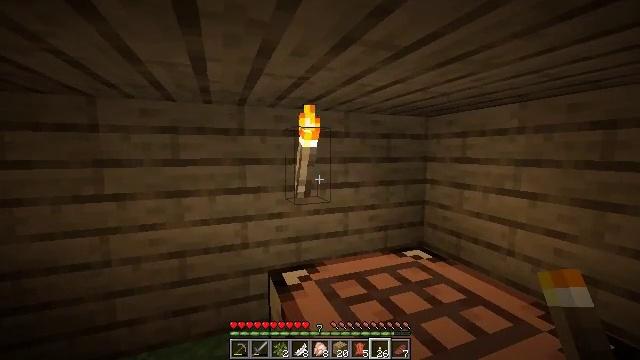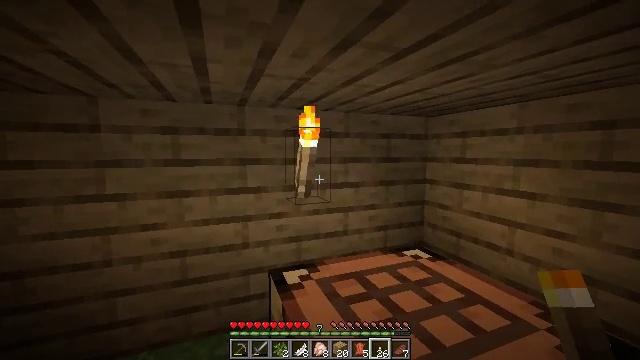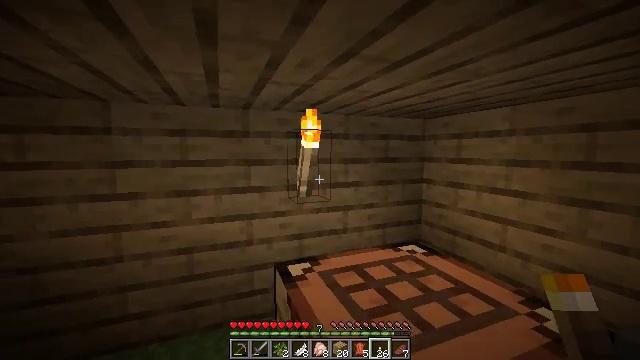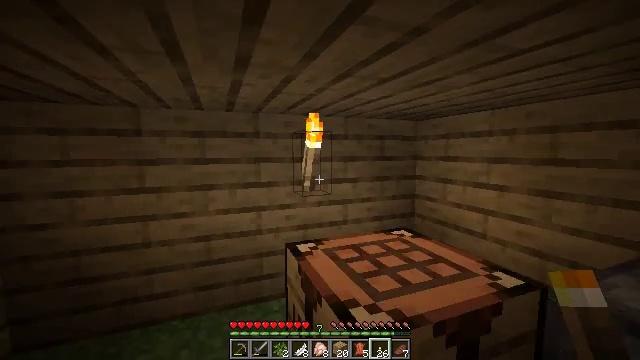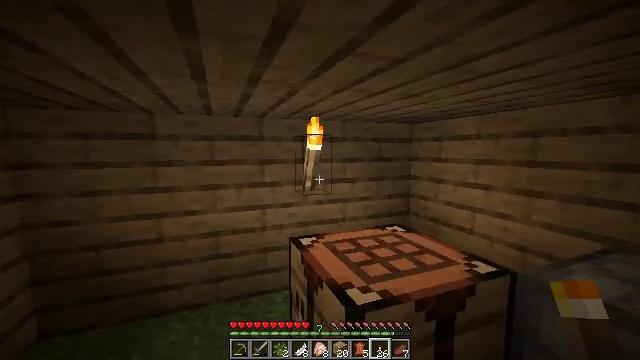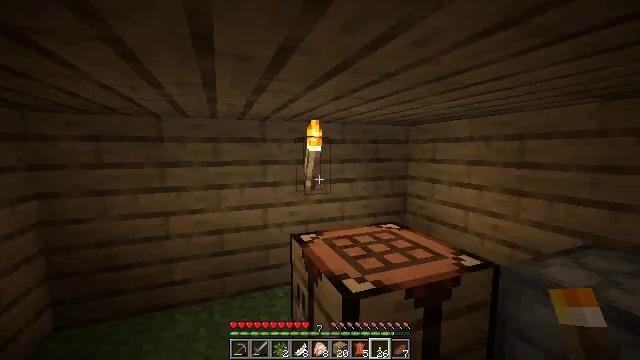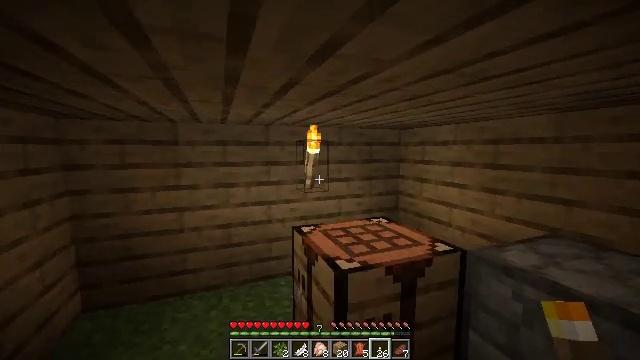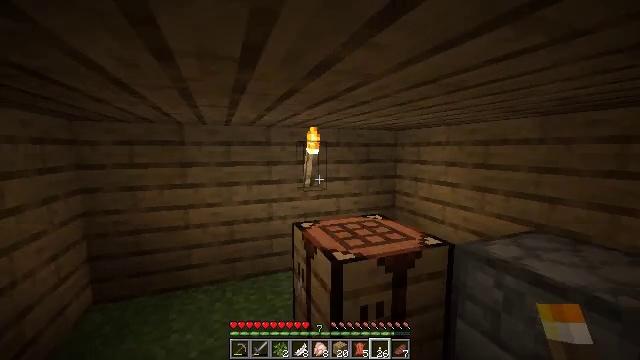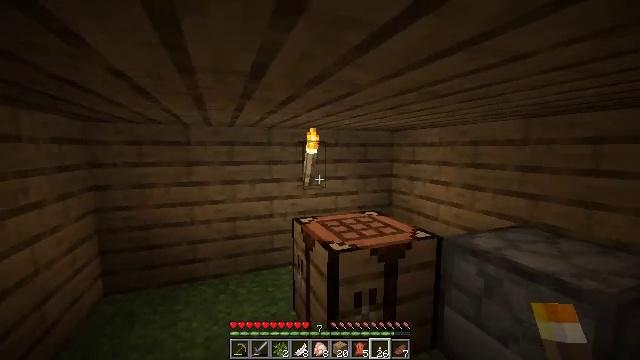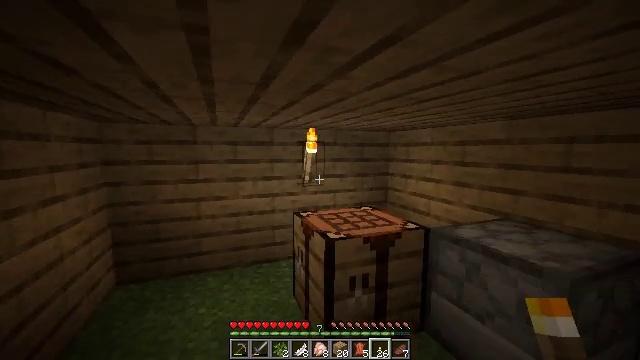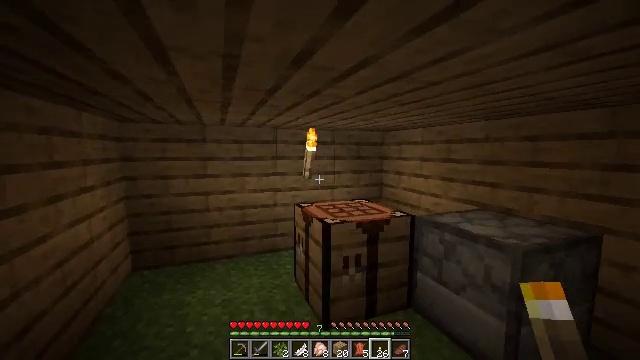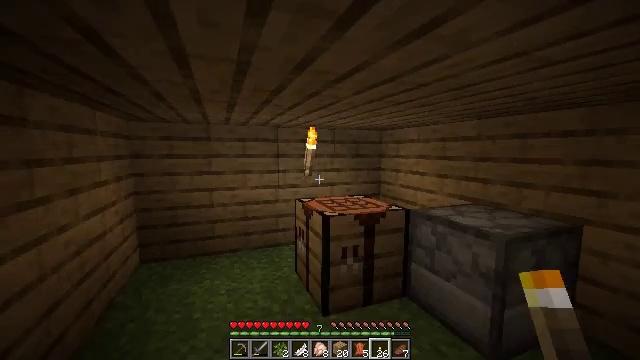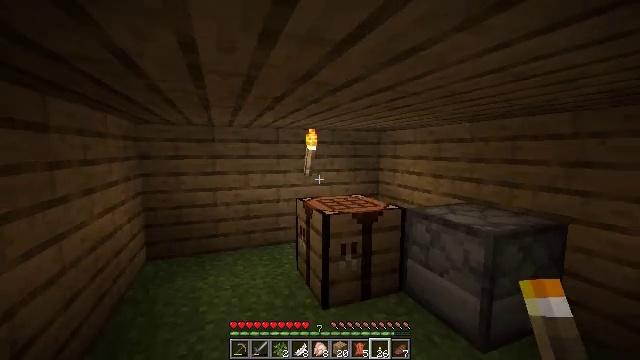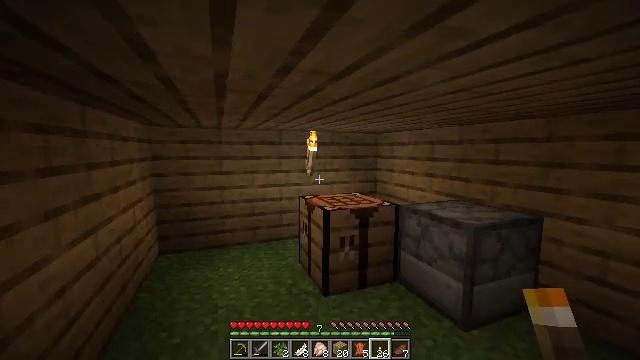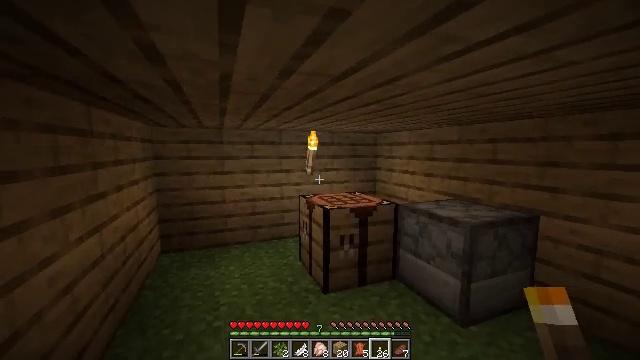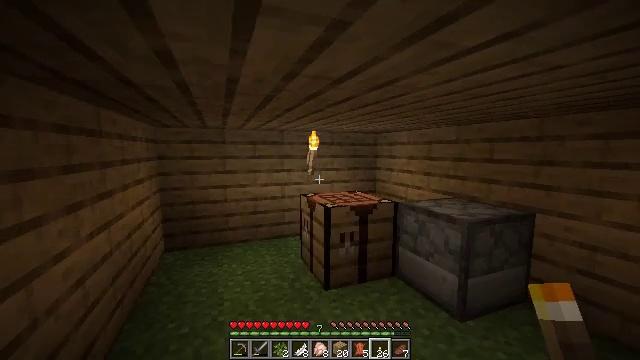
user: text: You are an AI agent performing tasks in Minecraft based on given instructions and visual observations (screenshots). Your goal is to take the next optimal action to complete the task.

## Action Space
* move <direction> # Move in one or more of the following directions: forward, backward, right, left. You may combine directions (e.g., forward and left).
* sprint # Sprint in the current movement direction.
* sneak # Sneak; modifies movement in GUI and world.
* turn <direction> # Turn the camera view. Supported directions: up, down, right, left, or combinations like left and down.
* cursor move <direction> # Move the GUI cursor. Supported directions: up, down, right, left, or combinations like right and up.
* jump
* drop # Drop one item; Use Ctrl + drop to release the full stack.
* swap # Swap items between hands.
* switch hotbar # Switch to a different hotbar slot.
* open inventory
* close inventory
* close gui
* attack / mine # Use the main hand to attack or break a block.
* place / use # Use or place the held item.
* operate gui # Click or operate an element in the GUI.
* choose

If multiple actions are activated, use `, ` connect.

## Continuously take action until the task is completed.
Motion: motion action
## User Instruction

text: Interact with the furnace to craft a cooked porkchop.
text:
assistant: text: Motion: move back
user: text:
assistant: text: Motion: move back
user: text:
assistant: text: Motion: move back
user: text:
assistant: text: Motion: move back
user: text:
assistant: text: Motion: move back
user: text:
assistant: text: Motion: move back
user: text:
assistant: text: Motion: move back
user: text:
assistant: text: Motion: move back
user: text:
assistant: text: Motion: move back
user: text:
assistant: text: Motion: move back
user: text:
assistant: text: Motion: move back
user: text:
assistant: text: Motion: move back
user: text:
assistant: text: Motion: no_op
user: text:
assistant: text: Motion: no_op
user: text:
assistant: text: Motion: no_op
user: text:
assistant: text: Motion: no_op
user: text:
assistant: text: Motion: no_op
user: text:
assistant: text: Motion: no_op
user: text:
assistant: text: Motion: no_op
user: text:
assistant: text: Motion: no_op
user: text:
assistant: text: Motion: no_op
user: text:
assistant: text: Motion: no_op
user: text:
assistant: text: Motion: move left
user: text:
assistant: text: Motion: move forward and move left
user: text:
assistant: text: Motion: move forward and move left
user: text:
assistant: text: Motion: move forward and move left
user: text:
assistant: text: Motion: move forward and move left
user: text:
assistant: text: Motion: move forward and move left
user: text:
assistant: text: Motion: move forward and move left
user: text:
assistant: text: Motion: move forward